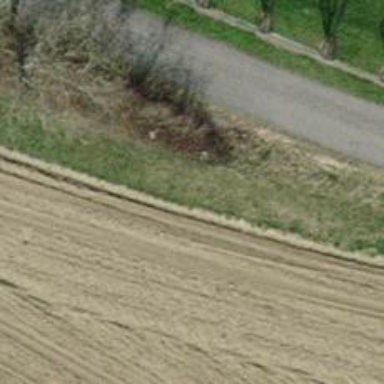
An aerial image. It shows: Hedge barrier.